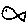
Label: fish